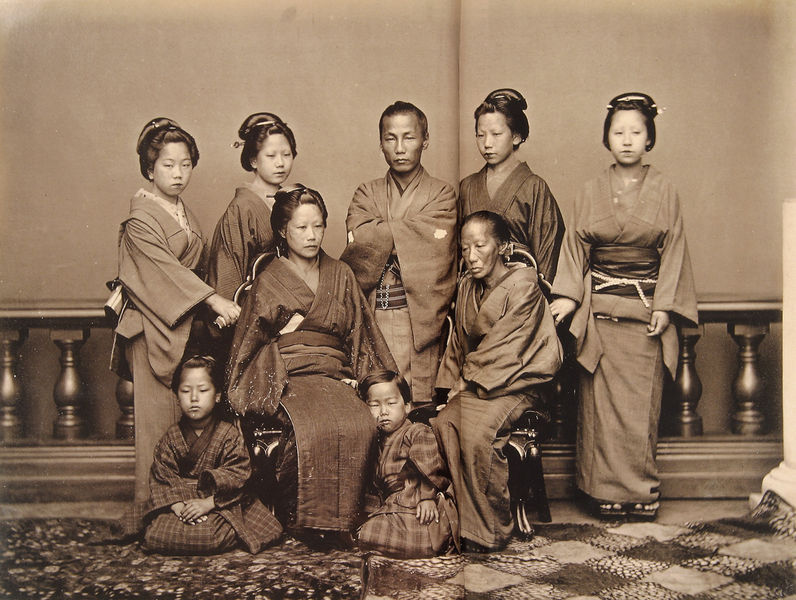
Titel: Selbstportrait mit Familie
Künstler: Ueno Hikoma
Schlagwörter: mann, frauen, sitzen, braun, frau, frisur, stehen, brüstung, boden, haare, sitzend, familie, kind, personen, kinder, japan, schlafen, füsse, pilaster, sepia, geländer, japanisch, foto, fotografie, spange, balustrade, asien, geisha, schwarzweiss, asiatisch, gruppenbild, china, generationen, holzschuhe, kimono, sari, traditionell, monocrom, schwazweiß